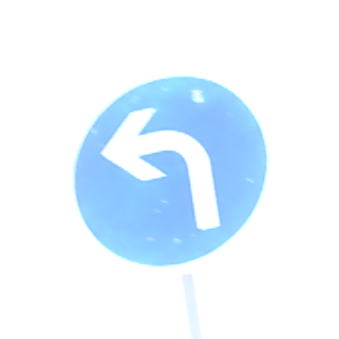
Verkehrszeichen: VorgeschriebeneFahrtrichtungLinks
Umgebung: Outdoor, Suburban
Tageszeit: MorningAfternoon
Wetter: PartlyCloudy
Licht: Natural
Jahreszeit: NotSpecified
Kontrast: HighContrast